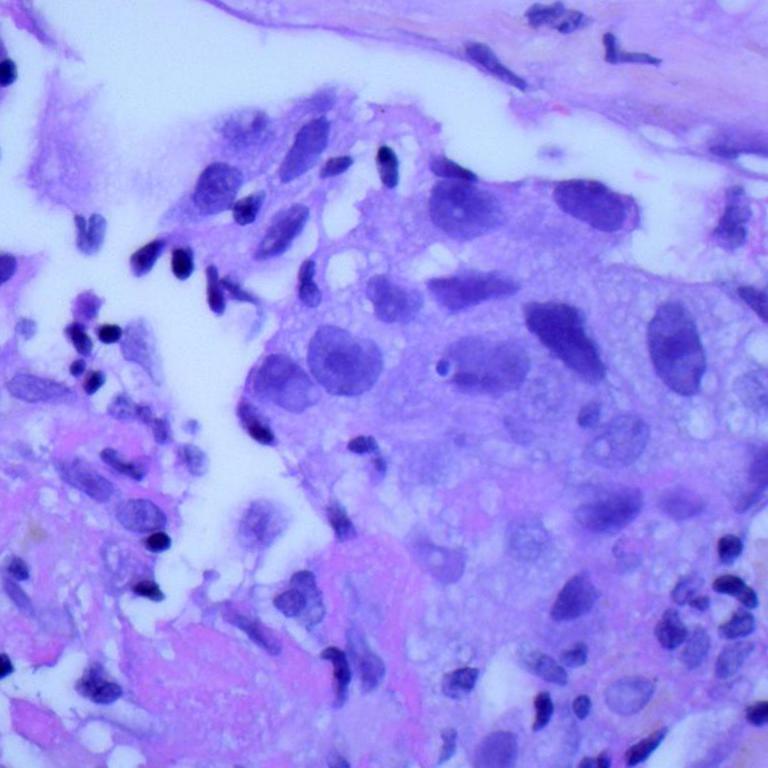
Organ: lung
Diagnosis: adenocarcinomas